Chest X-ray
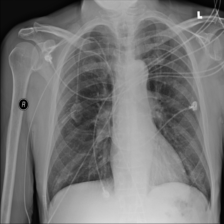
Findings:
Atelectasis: negative
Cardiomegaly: negative
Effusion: negative
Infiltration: negative
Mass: negative
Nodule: negative
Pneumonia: negative
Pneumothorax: negative
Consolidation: negative
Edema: negative
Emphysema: negative
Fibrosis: negative
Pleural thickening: negative
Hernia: negative